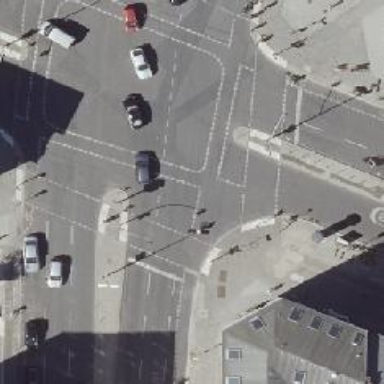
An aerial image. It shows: Crossing with traffic signals.